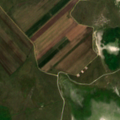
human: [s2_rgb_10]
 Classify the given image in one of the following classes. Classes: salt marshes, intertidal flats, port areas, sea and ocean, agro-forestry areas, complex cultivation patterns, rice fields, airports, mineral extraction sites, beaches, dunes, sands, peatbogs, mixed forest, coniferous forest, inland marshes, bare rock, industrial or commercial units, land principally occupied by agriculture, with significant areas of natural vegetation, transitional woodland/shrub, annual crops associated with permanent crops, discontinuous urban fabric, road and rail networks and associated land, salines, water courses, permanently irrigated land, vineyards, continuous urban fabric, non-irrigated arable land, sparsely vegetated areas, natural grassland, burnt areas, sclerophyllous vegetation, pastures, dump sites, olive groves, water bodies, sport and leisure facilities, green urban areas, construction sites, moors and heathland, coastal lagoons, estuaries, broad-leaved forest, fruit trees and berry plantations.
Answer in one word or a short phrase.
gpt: non-irrigated arable land, broad-leaved forest, natural grassland, inland marshes, water bodies